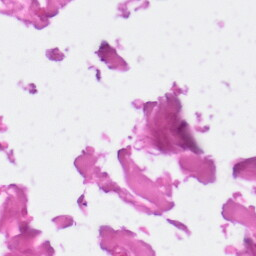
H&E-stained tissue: Skin